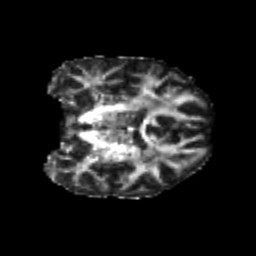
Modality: FA
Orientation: coronal
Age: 24
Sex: female
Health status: healthy
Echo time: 0.074 s